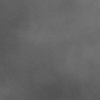
Atmospheric dust classification: dusty